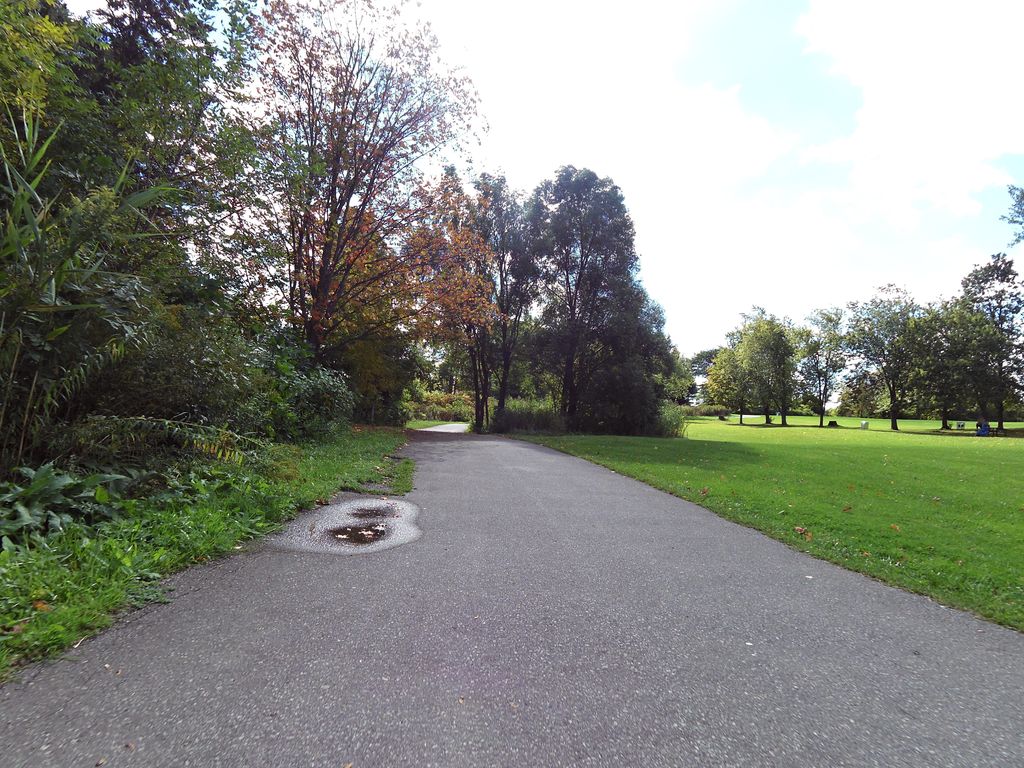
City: toronto